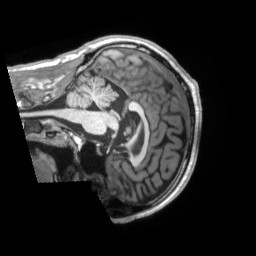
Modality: T1w
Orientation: sagittal
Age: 50
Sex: male
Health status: ill
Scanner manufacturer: siemens
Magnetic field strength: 3 T
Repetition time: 2.2 s
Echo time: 0.00157 s